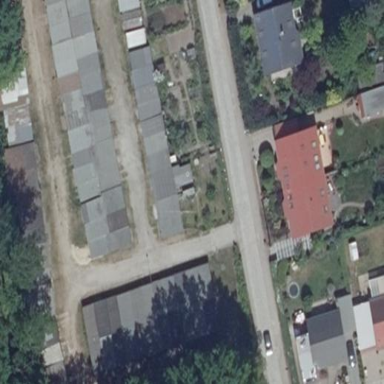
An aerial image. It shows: Area designated for garages.